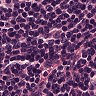
Metastatic tissue present: yes